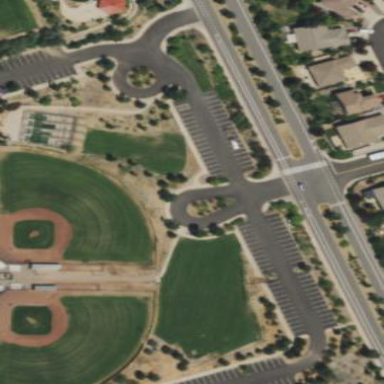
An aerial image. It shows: Baseball pitch for leisure land activities.